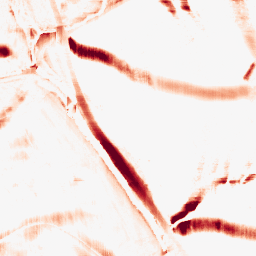
Category: morphological
Decomposition family: rolling_ball
Decomposition parameters: radius: 10
Upsampling method: quartic
Upsampling parameters: scale: 8
Upsampling scale: 8